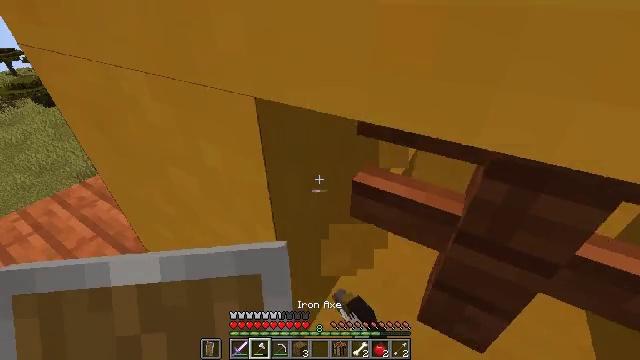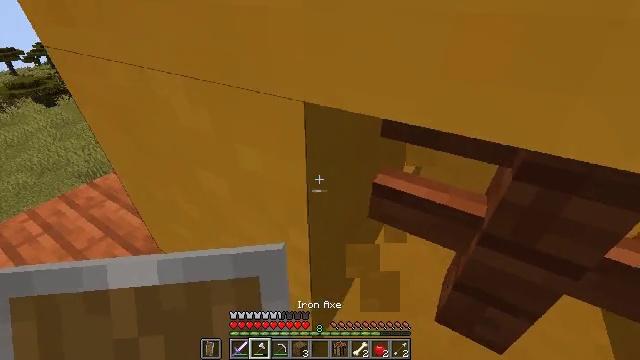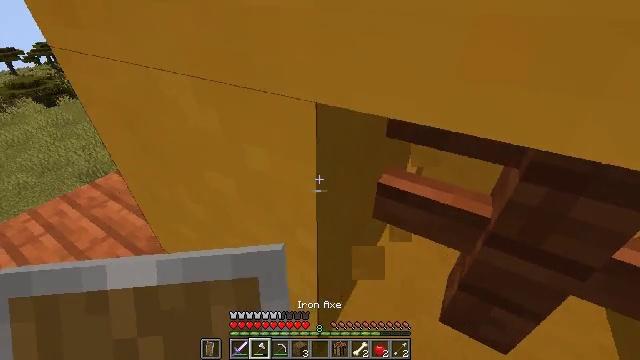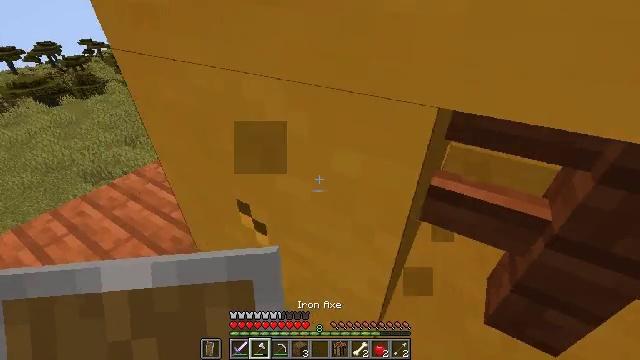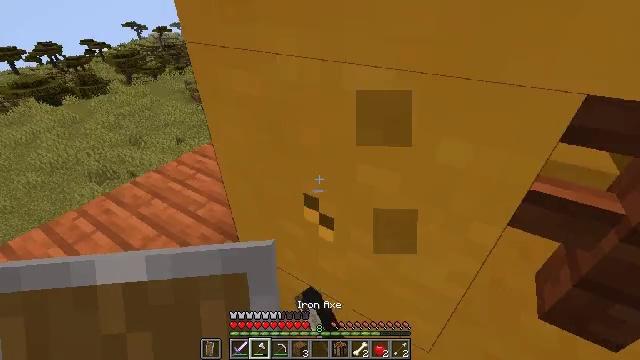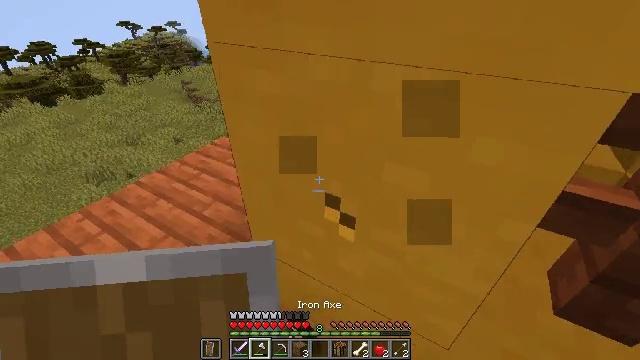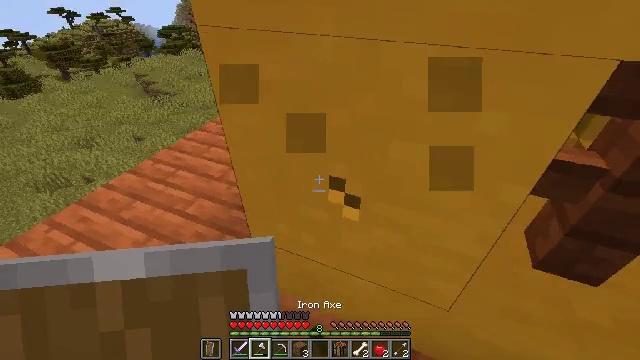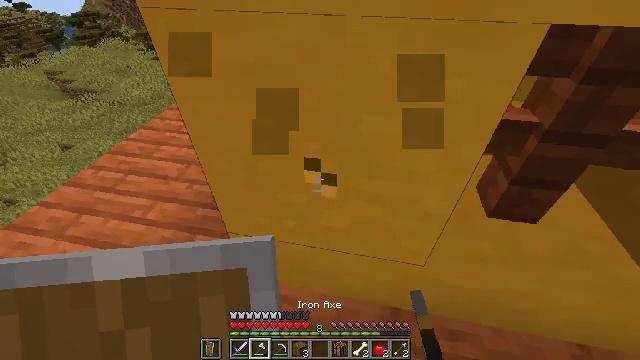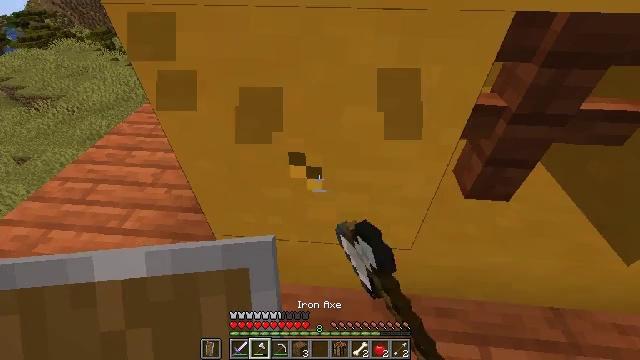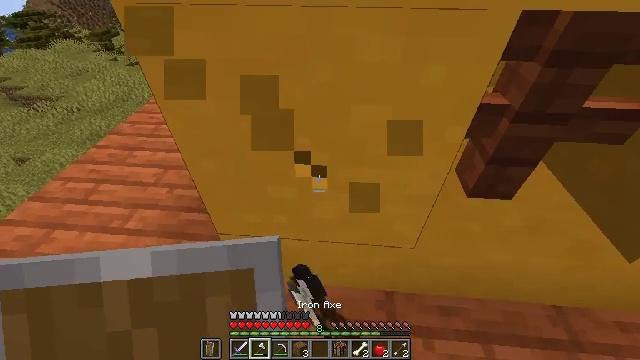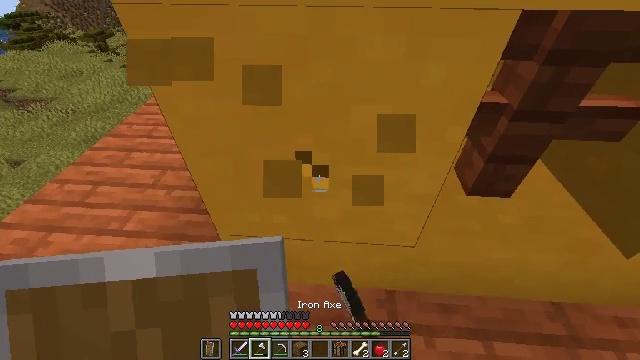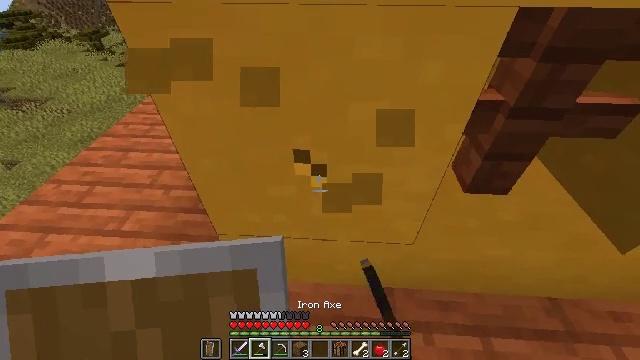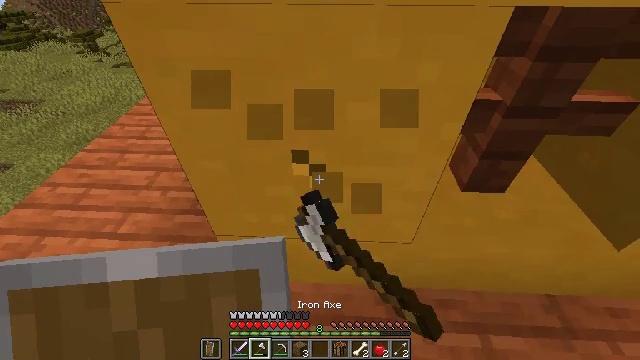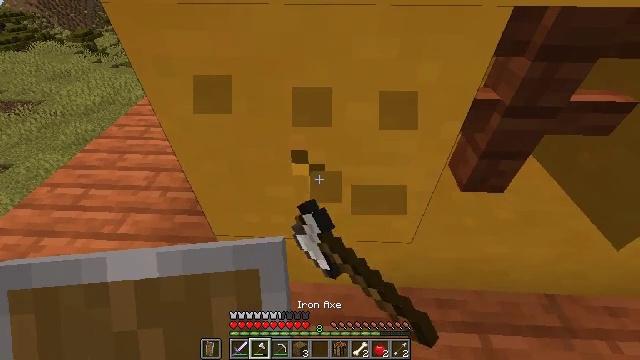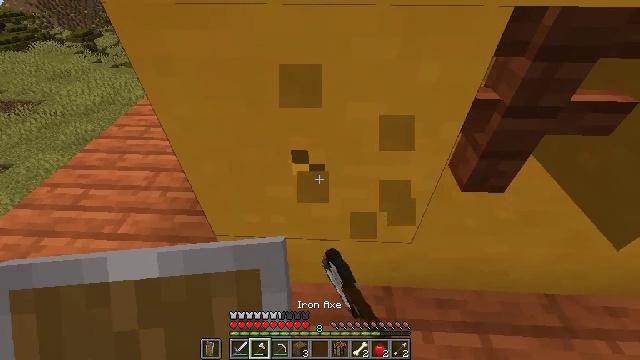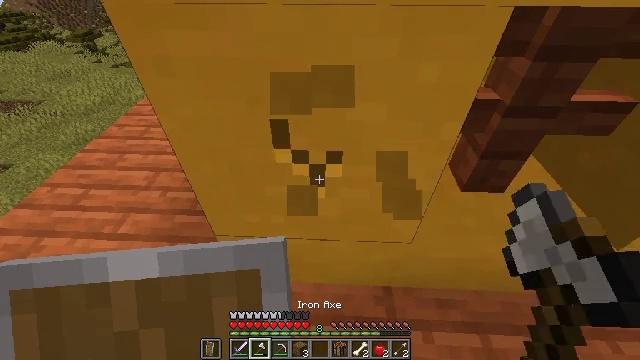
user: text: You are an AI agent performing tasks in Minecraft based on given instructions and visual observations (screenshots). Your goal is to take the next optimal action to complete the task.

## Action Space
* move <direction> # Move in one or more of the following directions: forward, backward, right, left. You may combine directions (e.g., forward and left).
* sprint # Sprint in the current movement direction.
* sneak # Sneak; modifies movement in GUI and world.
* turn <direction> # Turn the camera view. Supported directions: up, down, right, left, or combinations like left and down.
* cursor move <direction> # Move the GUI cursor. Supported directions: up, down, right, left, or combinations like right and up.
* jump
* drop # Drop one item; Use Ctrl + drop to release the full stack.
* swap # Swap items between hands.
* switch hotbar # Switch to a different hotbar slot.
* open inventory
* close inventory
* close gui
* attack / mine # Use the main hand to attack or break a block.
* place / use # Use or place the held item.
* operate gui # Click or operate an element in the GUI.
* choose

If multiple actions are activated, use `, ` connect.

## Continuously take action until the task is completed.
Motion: motion action
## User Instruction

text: Gather yellow terracotta for building.
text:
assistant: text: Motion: move left, attack / mine
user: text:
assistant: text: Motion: move left, attack / mine
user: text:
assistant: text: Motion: move left, attack / mine
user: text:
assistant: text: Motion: move left, attack / mine
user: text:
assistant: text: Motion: attack / mine
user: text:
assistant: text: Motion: turn right and down, attack / mine
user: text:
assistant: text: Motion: turn right and down, attack / mine
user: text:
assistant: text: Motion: turn right and down, attack / mine
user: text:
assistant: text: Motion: attack / mine
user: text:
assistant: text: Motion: attack / mine
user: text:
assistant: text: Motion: attack / mine
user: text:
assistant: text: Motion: attack / mine
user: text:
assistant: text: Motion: attack / mine
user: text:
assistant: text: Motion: attack / mine
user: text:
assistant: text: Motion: attack / mine
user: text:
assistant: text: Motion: attack / mine
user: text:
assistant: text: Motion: attack / mine
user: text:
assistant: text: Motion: attack / mine
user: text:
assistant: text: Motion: attack / mine
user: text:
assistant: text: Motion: attack / mine
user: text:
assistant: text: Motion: attack / mine
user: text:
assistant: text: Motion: attack / mine
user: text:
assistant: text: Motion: attack / mine
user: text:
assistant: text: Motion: attack / mine
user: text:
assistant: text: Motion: attack / mine
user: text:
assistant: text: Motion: attack / mine
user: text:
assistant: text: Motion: attack / mine
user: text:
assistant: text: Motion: attack / mine
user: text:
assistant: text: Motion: attack / mine
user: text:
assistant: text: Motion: attack / mine